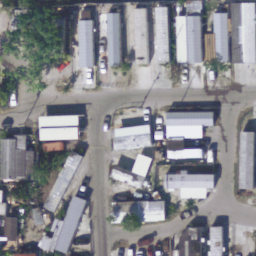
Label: mobilehomepark